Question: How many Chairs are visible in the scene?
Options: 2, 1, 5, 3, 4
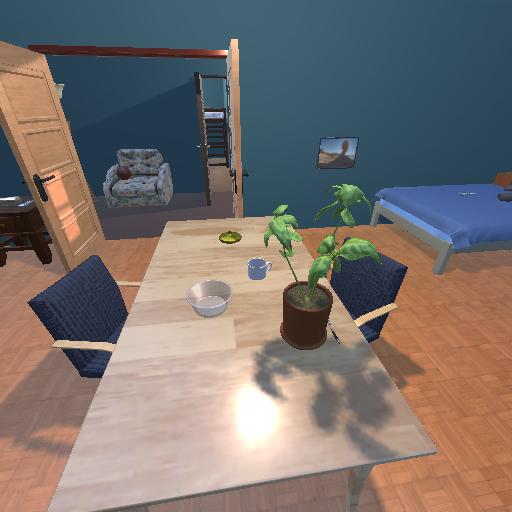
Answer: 2